Question: I'm trying to sent an to my registered user.
---
Here is my 'postRegister()' function
'''
public function postRegister(){
$validator = Validator::make( Input::all(), array(
'name' => 'required|min:2|max:20',
'email' =>'required|max:50|email|unique:users',
'username' =>'required|max:20|min:3|unique:users',
));
if ($validator->fails()) {
return Redirect::to('/')
->with('error_register','Something Wrong')
->withErrors($validator)
->withInput();
}
$user = new User;
$user->name = Input::get('name');
$user->username = Input::get('username');
$user->email = Input::get('email');
$user->code = str_random(60);
$user->password = '';
$user->active = 0;
$user->type = 'Aveniros';
$user->save();
// Email
Mail::send('emails.activation', array(
'username'=>$user->username,
'name'=>$user->name,
'code'=>$user->code,
'email'=>$user->email
),
function($message){
$message->from(env('MAIL_USERNAME'),'Aveniros Site');
$message->to( $user->email, $user->name )->subject(' Aveniros Site Activation ');
});
return Redirect::to('/')
->with('success',' Your Account has been created ! <small> Email has been sent to set-password, and activation.</small>');
}
}
'''
---
# Bug
'$message->to( $user->email, $user->name )->subject(' Aveniros Site Activation ');'
---
# Error
>

---
How can I use/call my '$user' variable ?
I thought we can access them after the '$user->save();' - right ?
But clearly, I can't. Please correct me if I am wrong.
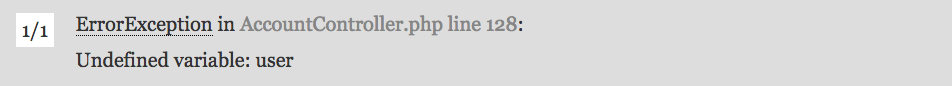
Answer: I figured out my own answer, I just realize that I need to add 'use ($user)'
into this line 'function($message) use ($user){'
---
# Final Mail::Sent() should look like this
'''
// Email
Mail::send('emails.activation', array(
'username'=>$user->username,
'name'=>$user->name,
'code'=>$user->code,
'email'=>$user->email
),
function($message) use ($user){
$message->from(env('MAIL_USERNAME'),'Aveniros Site');
$message->to( $user->email, $user->name )->subject(' Aveniros Site Activation ');
});
'''